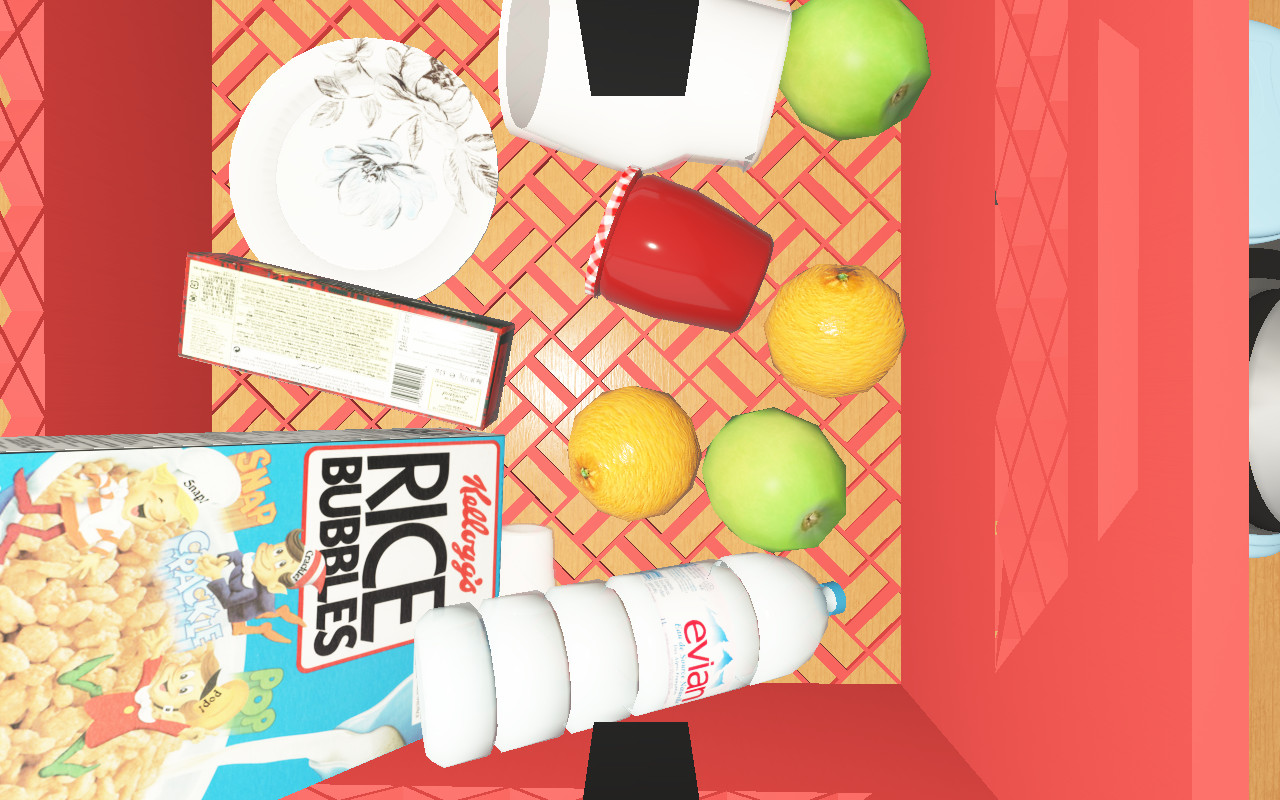
Objects in the scene:
carafe
water bottle
apple
apple
orange
orange
spoon
plate
glass
wineglass
jam jar
cereal box
biscuit box